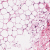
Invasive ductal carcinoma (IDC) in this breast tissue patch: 0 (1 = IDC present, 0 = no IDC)